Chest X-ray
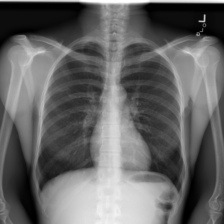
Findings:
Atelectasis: negative
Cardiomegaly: negative
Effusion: negative
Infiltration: negative
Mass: negative
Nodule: negative
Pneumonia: negative
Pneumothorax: negative
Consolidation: negative
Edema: negative
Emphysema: negative
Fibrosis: negative
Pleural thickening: negative
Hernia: negative